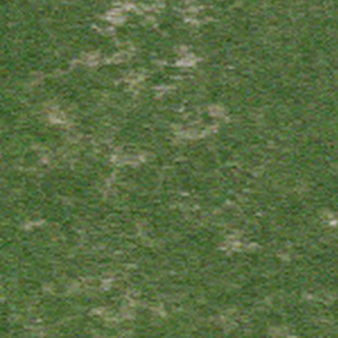
Label: other